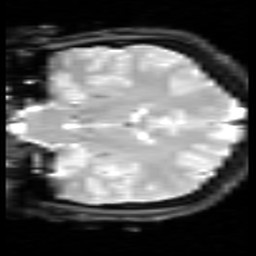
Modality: inplaneT2
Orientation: coronal
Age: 27
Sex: female
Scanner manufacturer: siemens
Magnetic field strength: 2.894 T
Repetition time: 5 s
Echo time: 0.033 s